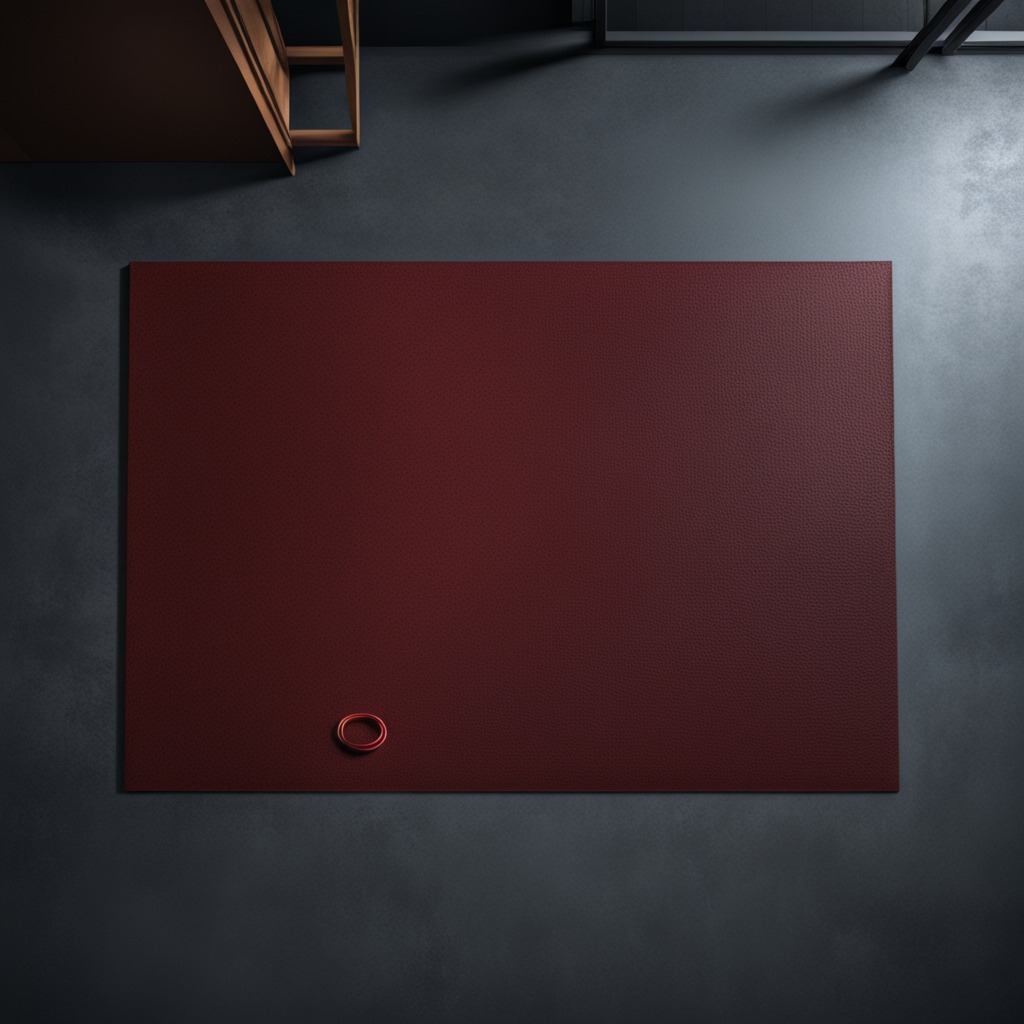
A rubber O-ring is lying on a clean granite tabletop covered with a red rubber mat inside a workshop at night dim ambient light soft shadows worn but beneath the mat